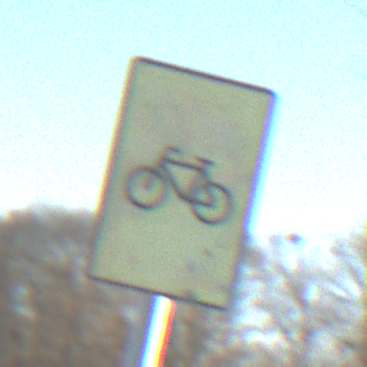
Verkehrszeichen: RadverkehrOhnePfeilsymbol
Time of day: MorningAfternoon
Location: Outdoor (Nature)
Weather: Clear
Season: Winter
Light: Natural